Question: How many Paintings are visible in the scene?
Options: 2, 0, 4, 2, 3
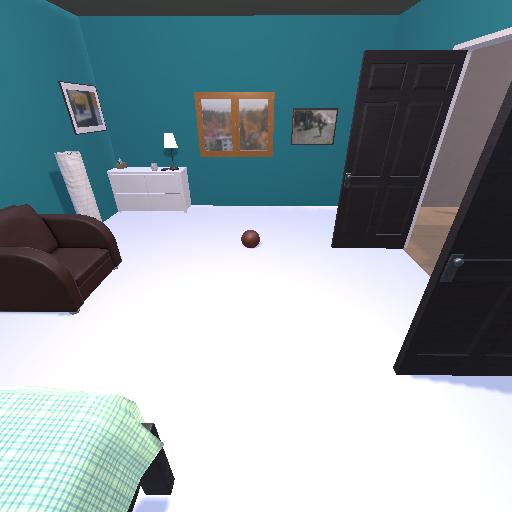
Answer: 2